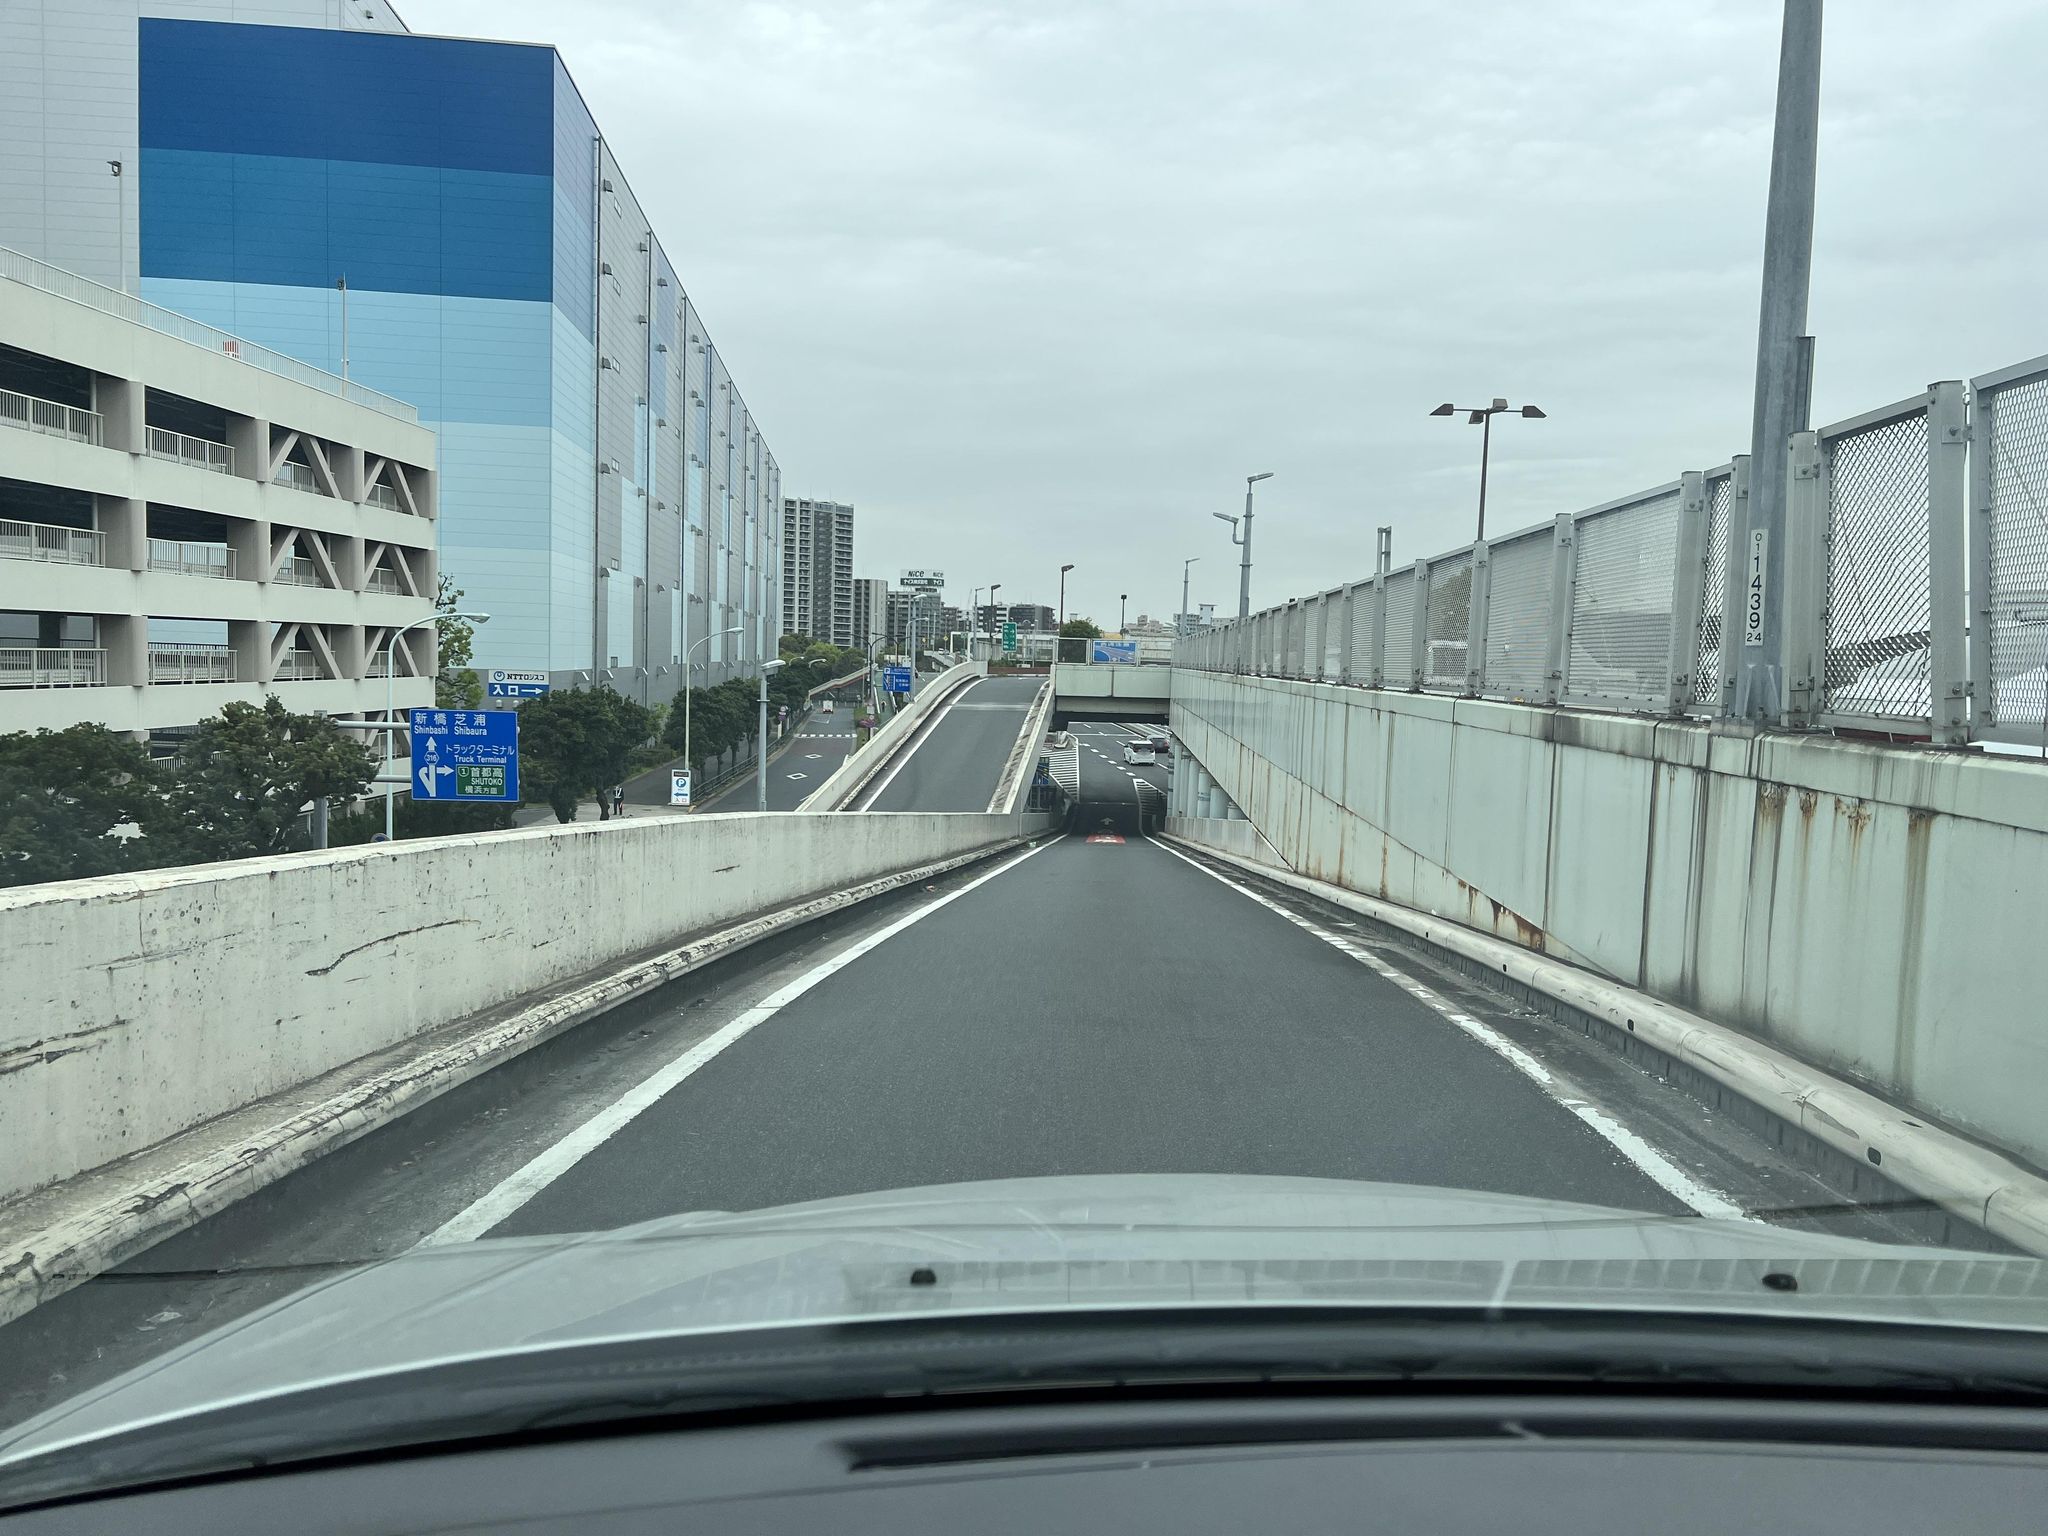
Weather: cloudy
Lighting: day
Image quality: good
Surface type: driving surface
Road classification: service, motorway_link
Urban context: urban centre
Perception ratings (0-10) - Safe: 2.09, Lively: 2.69, Beautiful: 0.81, Boring: 3.51, Depressing: 6.45, Wealthy: 2.85